Question: Using EF6.1, I'm working with a table with a composite key as below:

How can I run an upsert method using Entity Framework?
I've written the following method but I've read that it should not be used for upserts, only migrations (please disregard the design pattern for now):
'''
public void UpsertNumberOfMarkets(List<Entities.NumberOfMarkets> marketsList)
{
using (MyDbContext db = new MyDbContext())
{
foreach (var market in marketsList)
{
db.NumberOfMarkets.AddOrUpdate(market);
}
}
}
'''
I'm also not certain that it works correctly. Any thoughts? I'd like to avoid deleting and inserting as we have an audit logging table for updates.
EDIT: I've written the following method which may handle this - is this the preferred approach?
'''
public void UpsertNumberOfMarkets(List<Entities.NumberOfMarkets> marketsList)
{
using (MyDbContext db = new MyDbContext())
{
foreach (var market in marketsList)
{
var predicate = PredicateBuilder.True<Entities.NumberOfMarkets>();
predicate = predicate.And(n => n.ProjectId == market.ProjectId);
predicate = predicate.And(n => n.Year == market.Year);
var existingMarketEntry = db.NumberOfMarkets.AsExpandable().Where(predicate).FirstOrDefault();
if (existingMarketEntry != null)
existingMarketEntry.Markets = market.Markets;
else
{
db.NumberOfMarkets.Add(market);
}
}
db.SaveChanges();
}
}
'''
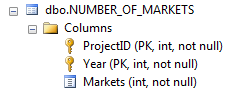
Answer: Yes.AddOrUpdate should only be used for migrations for below reason
It Updates all the values which are provided but mark all other values as NULL (which are not provided) which may not be the behaviour we want in real world application.
In your case you can follow below steps
'''
using (MyDbContext db = new MyDbContext())
{
foreach (var market in marketsList)
{
var existingMarket =
db.Markets.FirstOrDefault(x => x.ProjectID == market.ProjectID && x.Year == market.Year);
if (existingMarket != null)
{
//Set properties for existing market
existingMarket.Year == market.Year
//etc
}
else
{
db.Markets.Add(market);
}
db.SaveChanges();
}
}
'''